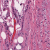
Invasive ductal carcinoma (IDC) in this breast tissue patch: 1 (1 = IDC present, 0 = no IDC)